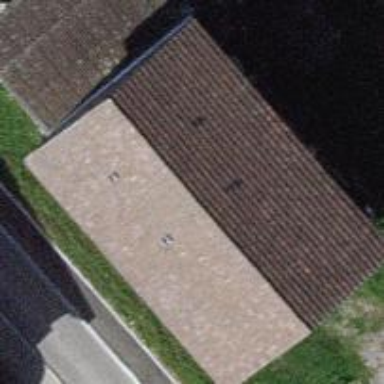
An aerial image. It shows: Shed.